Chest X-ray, PA view. Patient: 59 years old, sex M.
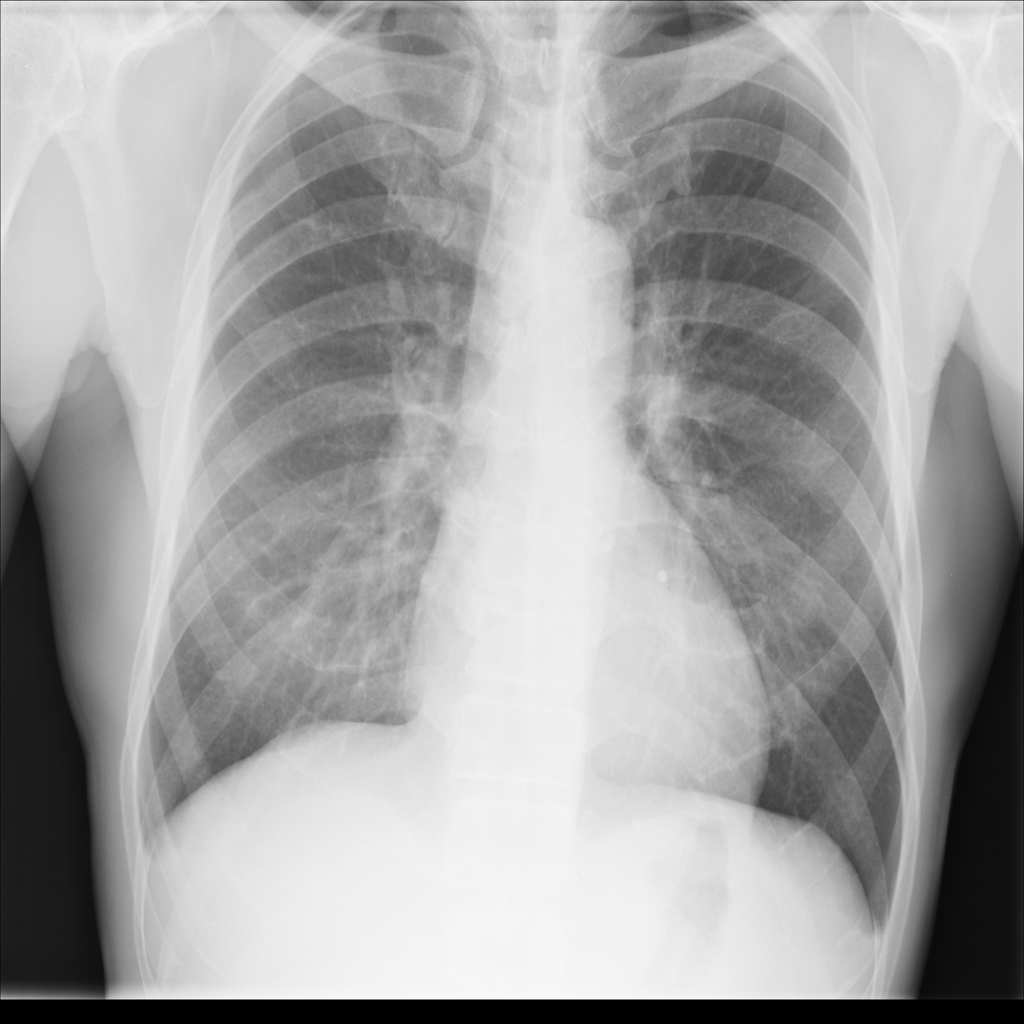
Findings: No Finding